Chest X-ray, AP view. Patient: 54 years old, sex M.
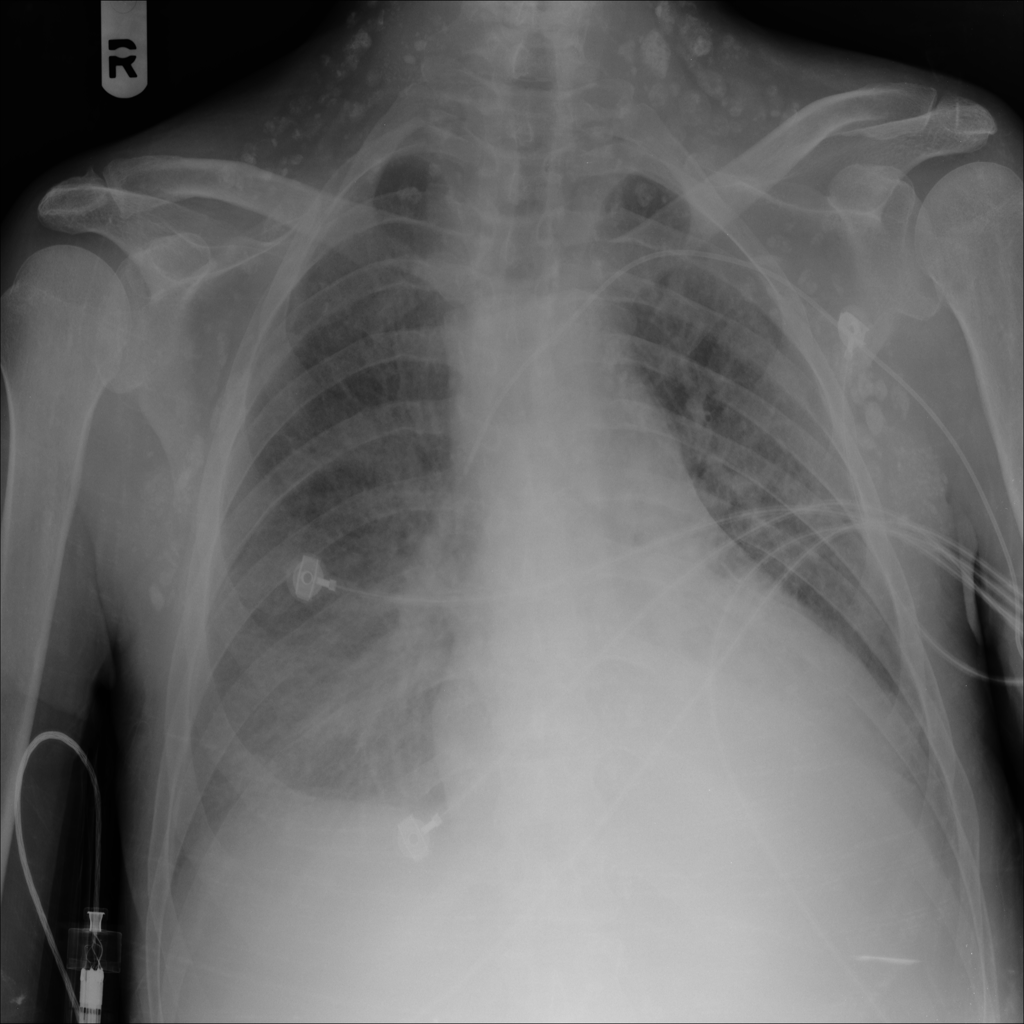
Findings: Infiltration